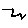
Label: zigzag